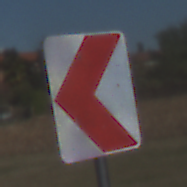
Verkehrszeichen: RichtungstafelnInKurvenKleinRechts
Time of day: MorningAfternoon
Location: Outdoor (Suburban)
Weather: PartlyCloudy
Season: NotSpecified
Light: Natural